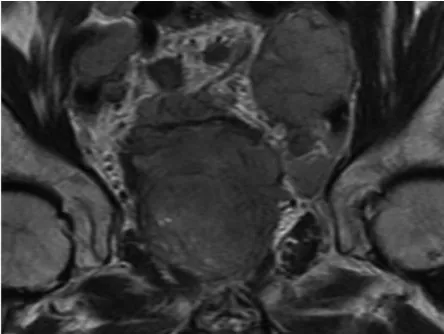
(A) Pelvic MRI obtained prior to the androgen-ablation therapy demon strating the presence of an invasive prostatic tumor and numerous large metastatic LN lesions.
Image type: radiology (mri)